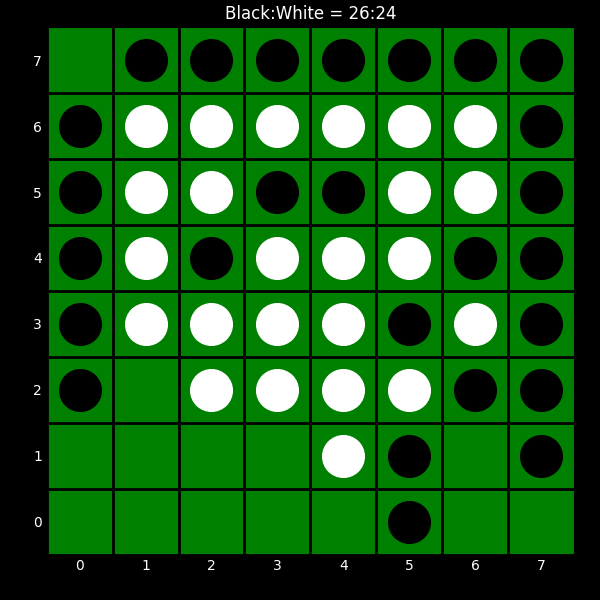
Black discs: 26
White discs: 24